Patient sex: M
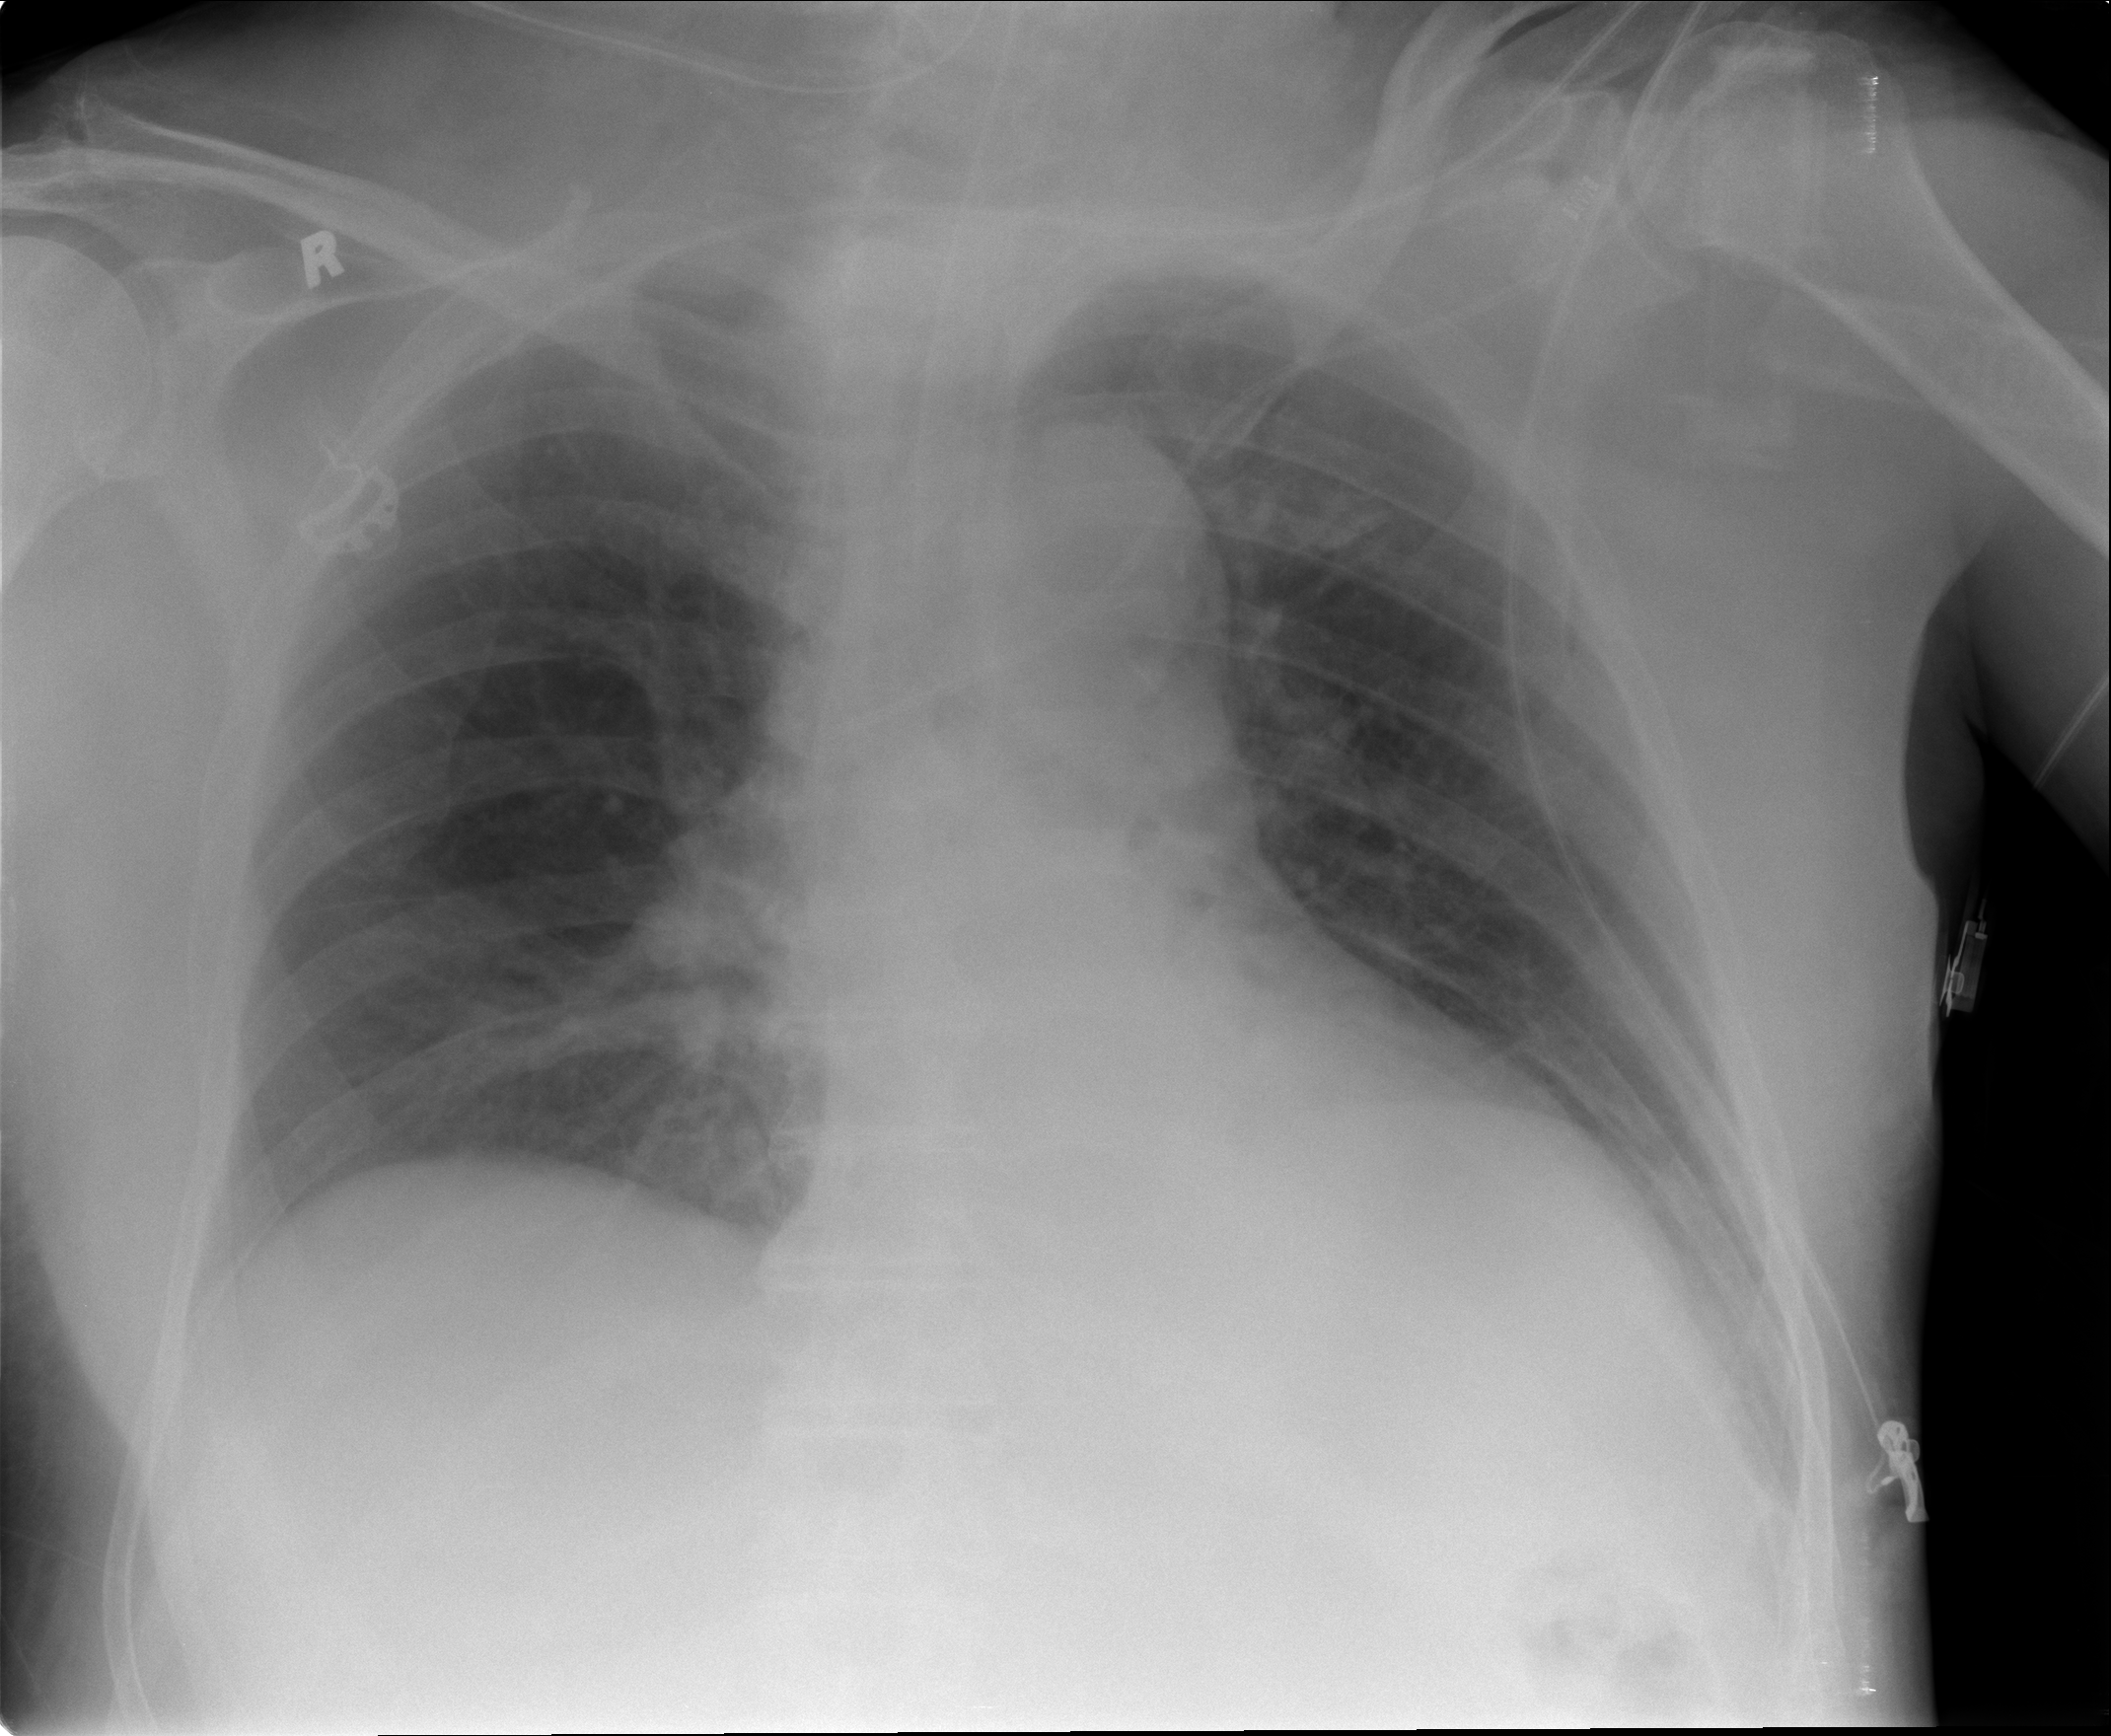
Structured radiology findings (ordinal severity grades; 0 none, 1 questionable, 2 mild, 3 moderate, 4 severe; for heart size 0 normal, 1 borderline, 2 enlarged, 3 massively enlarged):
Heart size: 0
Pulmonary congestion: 0
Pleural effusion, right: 0
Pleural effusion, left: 0
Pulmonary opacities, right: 0
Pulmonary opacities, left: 0
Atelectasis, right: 2
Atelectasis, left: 0